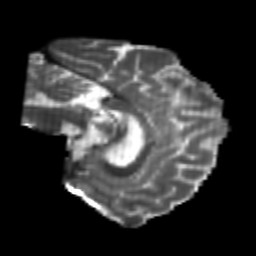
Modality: T2w
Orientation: sagittal
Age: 24
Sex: male
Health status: healthy
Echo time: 0.074 s